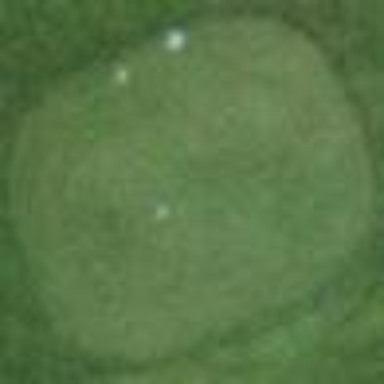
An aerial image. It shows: Grass area designated as golf tee.